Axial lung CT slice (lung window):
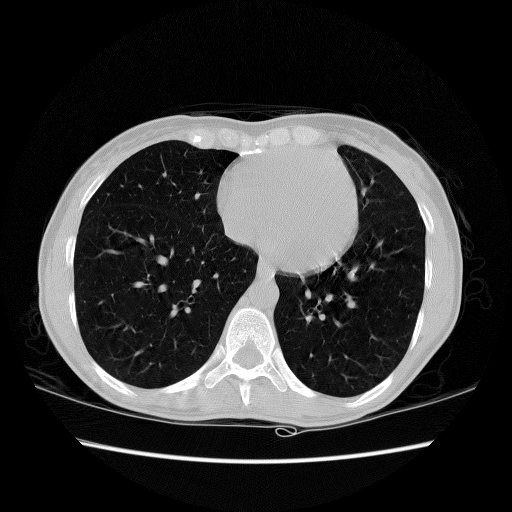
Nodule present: no